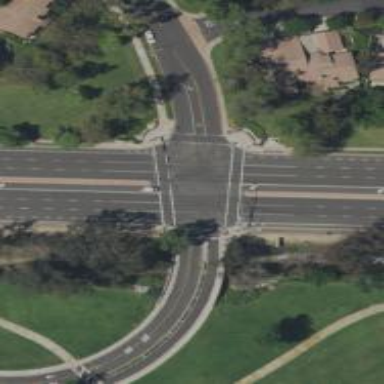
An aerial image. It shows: Crossing on cycleway.